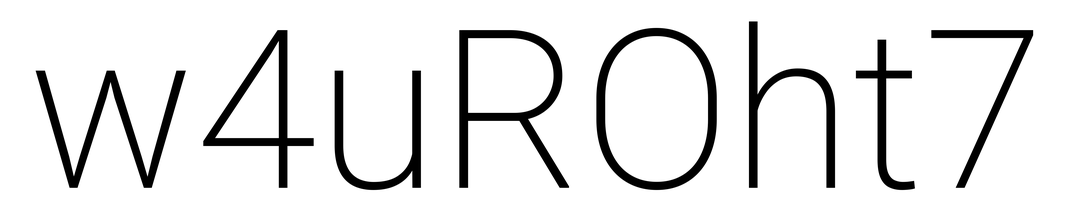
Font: Roboto_ExtraLight